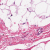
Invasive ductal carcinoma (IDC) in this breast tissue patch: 0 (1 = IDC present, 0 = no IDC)